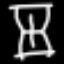
Label: hourglass